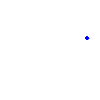
Particle: kaon